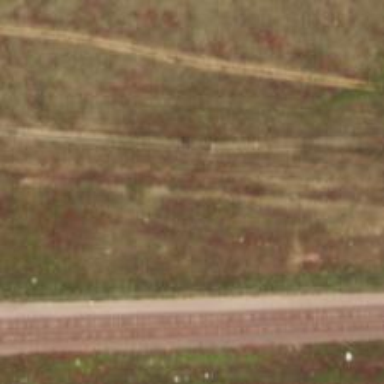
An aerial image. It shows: Track road.